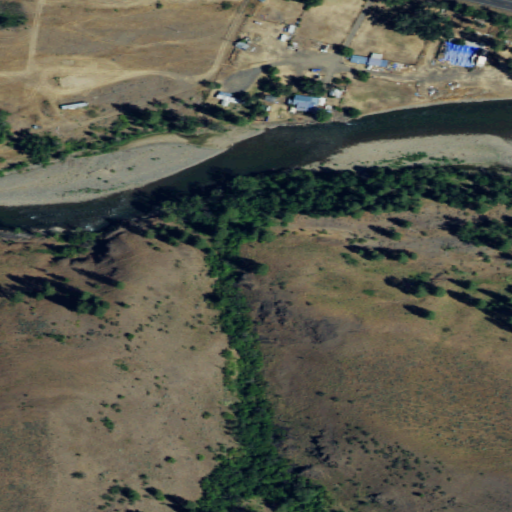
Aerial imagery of valley in Washington named Meloy Canyon containing shrub, evergreen forest, open water, low intensity development, barren land, and open development